Field crop: maize
Growth stage: 2
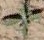
Species: atriplex